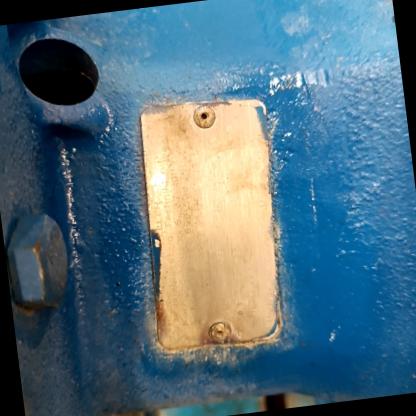
Klasa: tabliczka-znamionowa